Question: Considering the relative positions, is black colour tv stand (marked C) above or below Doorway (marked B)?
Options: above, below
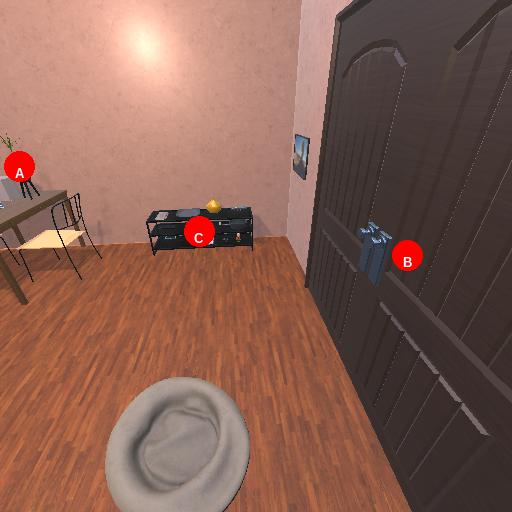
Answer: above